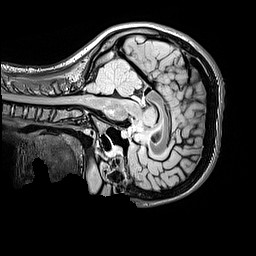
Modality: FLAIR
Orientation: sagittal
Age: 11
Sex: female
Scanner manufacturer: siemens
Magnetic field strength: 3 T
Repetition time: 5 s
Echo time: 0.388 s